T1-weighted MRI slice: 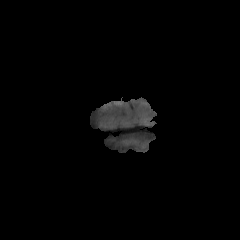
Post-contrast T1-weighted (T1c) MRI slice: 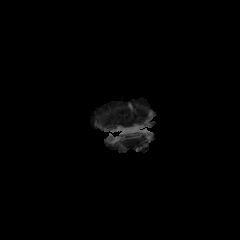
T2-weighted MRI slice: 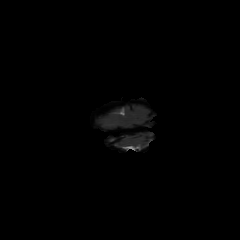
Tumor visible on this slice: no